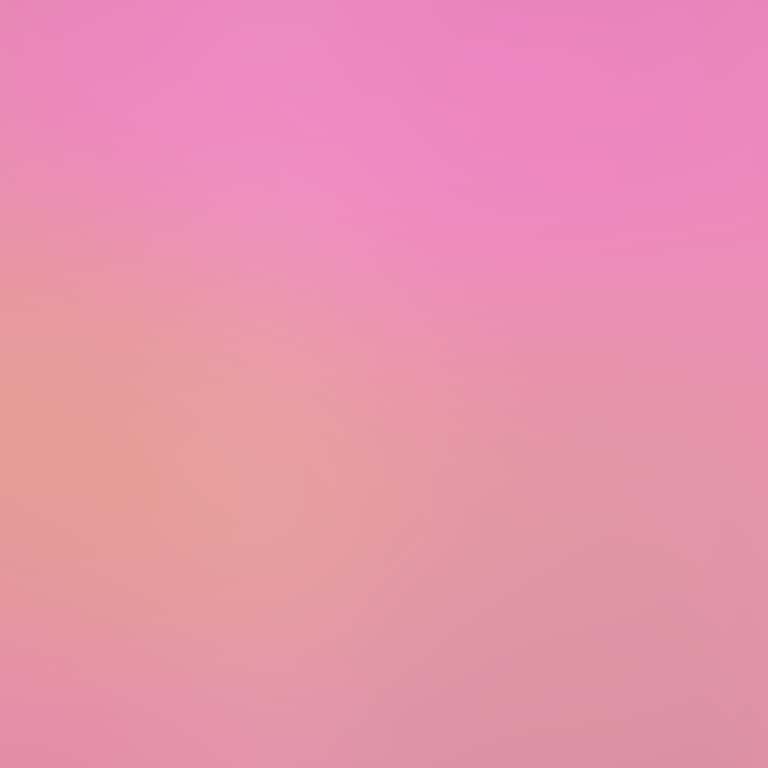
Abstract light effect, smooth gradient from soft pink to warm peach, serene atmosphere, diffuse glow, no room, no furniture, no objects.